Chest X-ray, PA view. Patient: 63 years old, sex F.
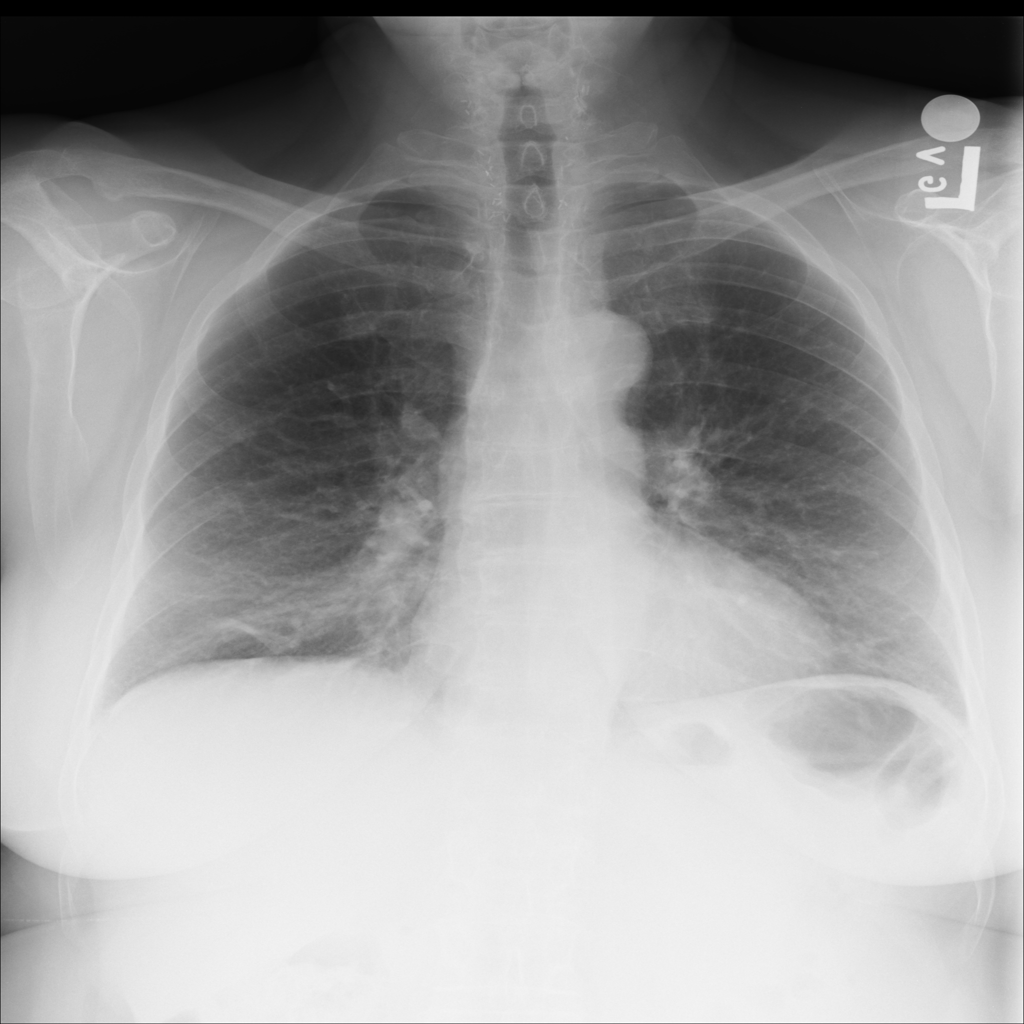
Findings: Atelectasis